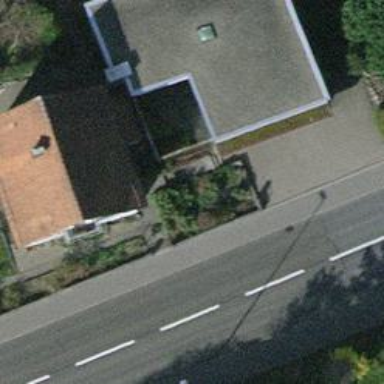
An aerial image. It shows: Detached building.